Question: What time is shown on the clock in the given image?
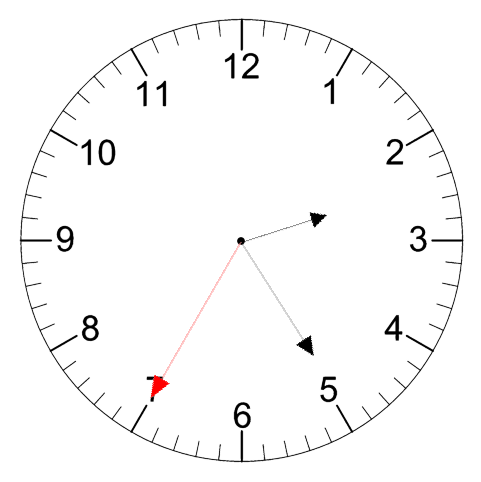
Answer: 02:24:35